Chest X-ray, PA view. Patient: 62 years old, sex F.
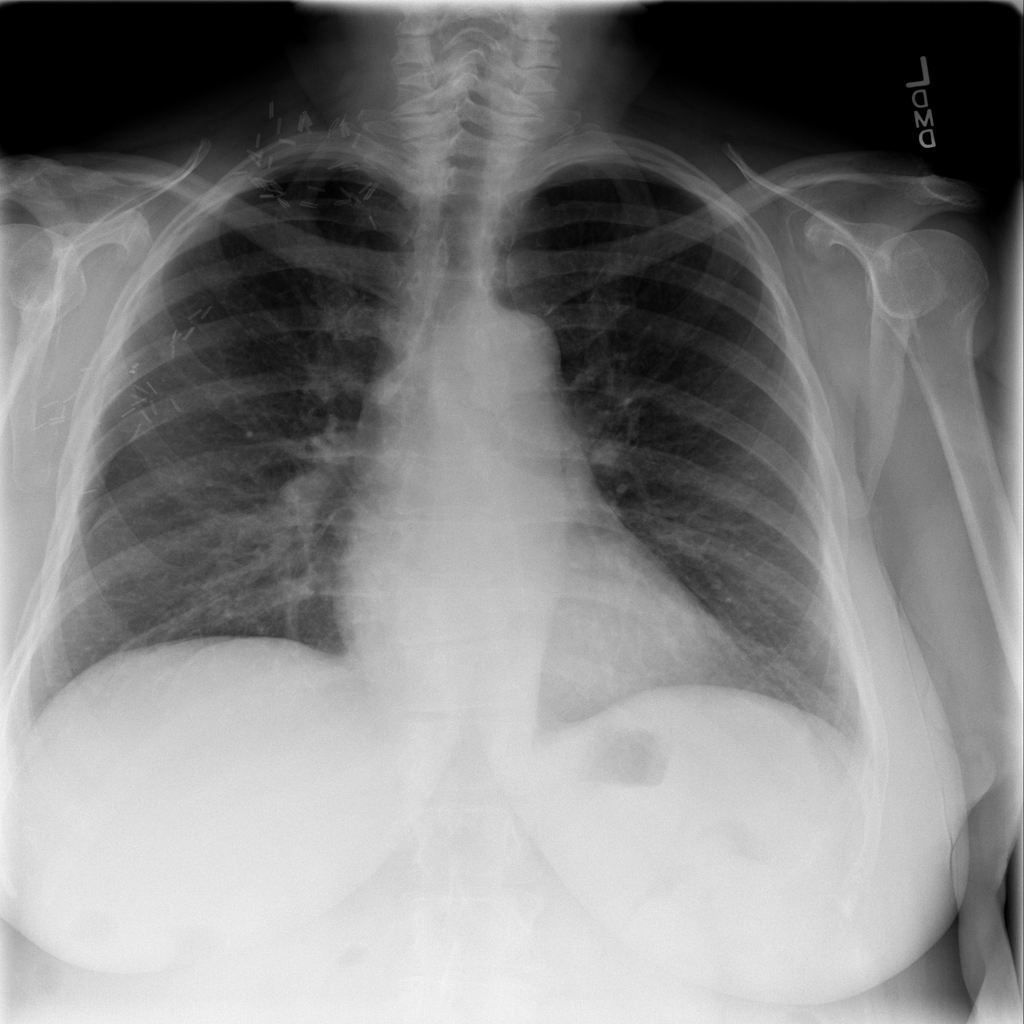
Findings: No Finding